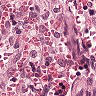
Metastatic tissue present: no